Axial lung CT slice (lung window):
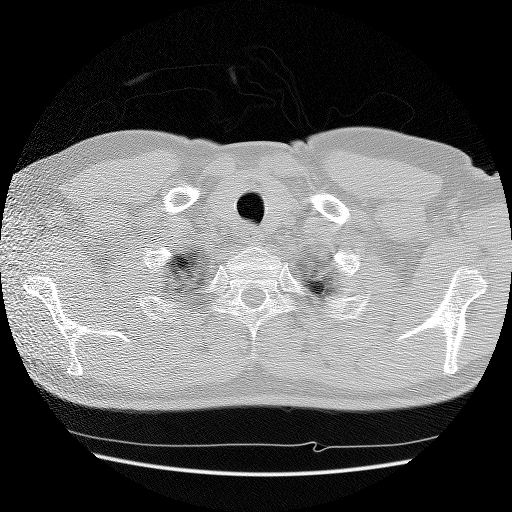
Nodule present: no